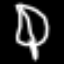
Label: leaf